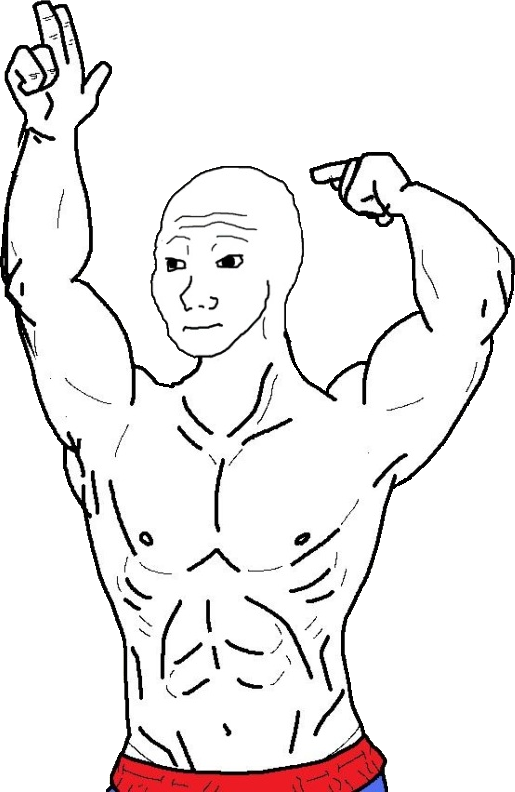
Label: 5_Stronkjak